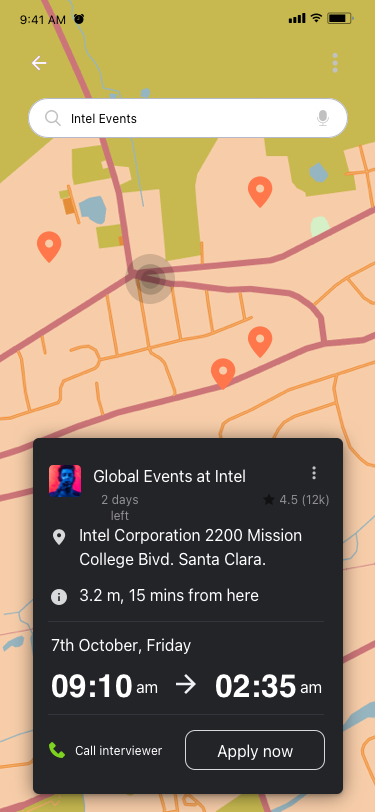
Text in this UI design:
UI Text/Heading/H4/Hightlight
Apply now
Global Events at Intel
2 days left
4.5 (12k)
Intel Corporation 2200 Mission
Call interviewer
College Bivd. Santa Clara.
3.2 m, 15 mins from here
am
am
7th October, Friday
09:10
02:35
Intel Events
9:41 AM
UI Text/Heading/H4/Hightlight